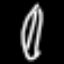
Label: leaf